Question: I'm trying to change my initial view in my storyboard, but, when I change it I get this strange view:

Anyone can tell me why?
Ps: In my project I don't have any tab controllers, so I don't know why there is a tab over there...
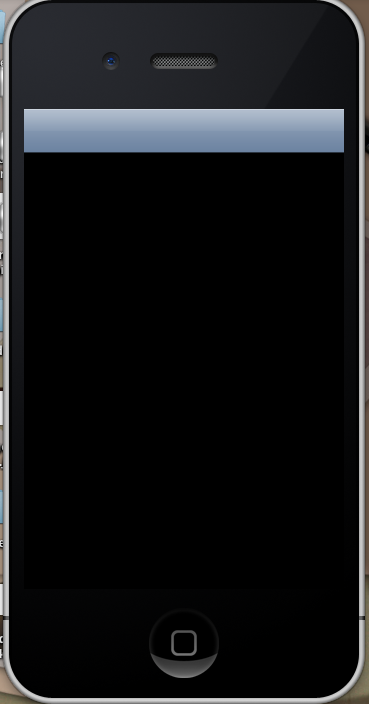
Answer: Is it possible you are doing a universal app and are looking at the wrong View?
What you have there is a navigation bar in a blank view and probably a message in your messages telling you that you have not got a root view controller.
In the past I have solved this by
a) Restarting XCode.
b) Making a new view, copying and pasting the essential View Controller from my old View and deleting the old View.
c) Checking in my summary that the view I think is being talked to actually is the one specified.
d) Looking at my storyboard and checking that the viewcontroller is specified in the object inspector as "Is initial View Controller" by checking the box.